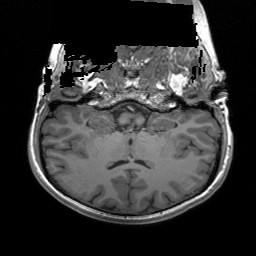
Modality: T1w
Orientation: sagittal